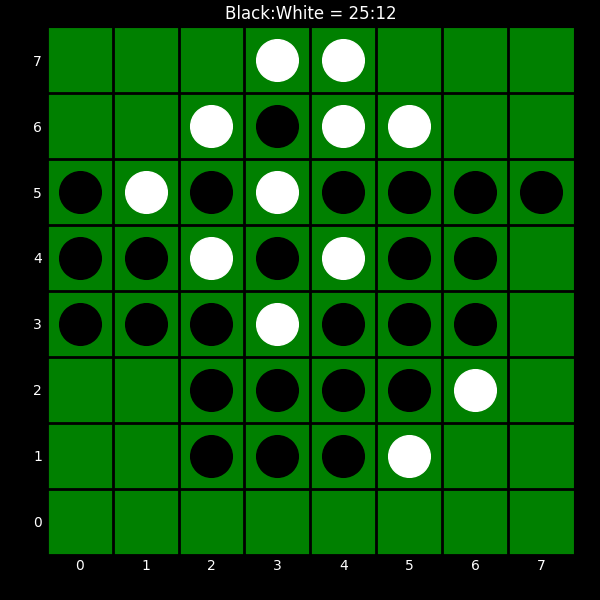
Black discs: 25
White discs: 12